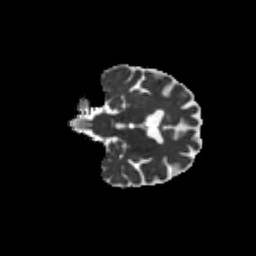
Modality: MD
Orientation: coronal
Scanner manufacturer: siemens
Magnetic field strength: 3 T
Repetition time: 9.2 s
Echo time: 0.084 s